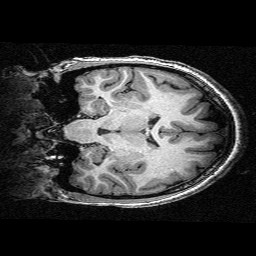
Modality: T1w
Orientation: coronal
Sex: female
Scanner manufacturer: siemens
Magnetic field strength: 3 T
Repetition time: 2.3 s
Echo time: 0.00336 s